Question: Image of the problem:

How do I go from the one on the left, to the one on the right, using CSS?
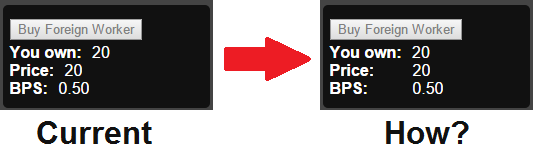
Answer: You can use a table:
'''
<table>
<tr>
<td>You own</td>
<td>20</td>
</tr>
<tr>
<td>Price</td>
<td>20</td>
</tr>
<tr>
<td>BPS</td>
<td>0.50</td>
</tr>
</table>
'''
or floating 'div's:
'''
<div style="display:inline-block;">
<div style="float:left; width:150px;">You own</div>
<div style="float:left;">20</div>
</div>
<div style="display:inline-block;">
<div style="float:left; width:150px;">Price</div>
<div style="float:left;">20</div>
</div>
<div style="display:inline-block;">
<div style="float:left; width:150px;">BPS</div>
<div style="float:left;">0.50</div>
</div>
'''